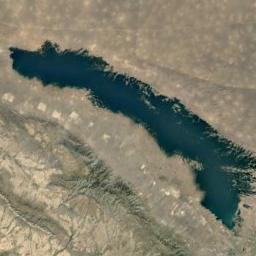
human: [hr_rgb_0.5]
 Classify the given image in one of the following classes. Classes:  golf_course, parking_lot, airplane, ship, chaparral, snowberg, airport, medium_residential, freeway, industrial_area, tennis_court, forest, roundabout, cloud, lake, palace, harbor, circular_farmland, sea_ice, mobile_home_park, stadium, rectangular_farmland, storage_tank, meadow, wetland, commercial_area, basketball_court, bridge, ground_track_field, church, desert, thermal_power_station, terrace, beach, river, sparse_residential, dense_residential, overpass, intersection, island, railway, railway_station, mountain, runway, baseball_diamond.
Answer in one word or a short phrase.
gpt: lake